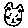
Label: cat